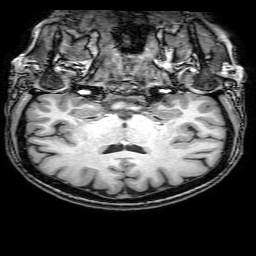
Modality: T1w
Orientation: sagittal
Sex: female
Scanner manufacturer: philips
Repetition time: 0.008189 s
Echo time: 0.00377 s